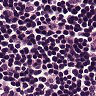
Metastatic tissue present: no